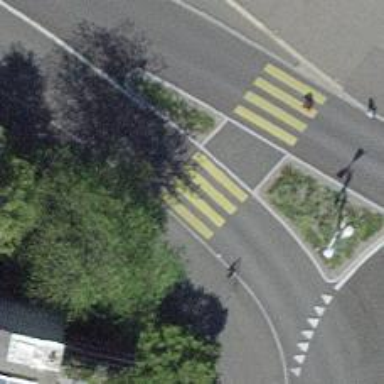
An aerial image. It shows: Zebra crossing on the road.